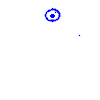
Particle: proton